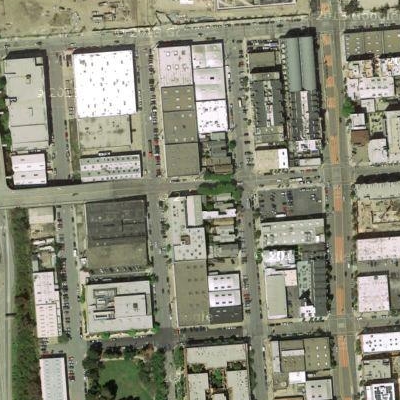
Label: cIndustry